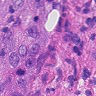
Metastatic tissue present: yes